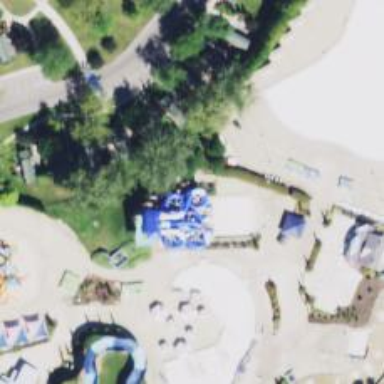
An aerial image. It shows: Water slide attraction.